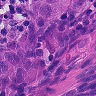
Metastatic tissue present: yes